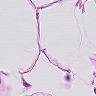
Metastatic tissue present: no